Question: When i draw a small circle in LibreOffice draw and export it to pdf i get some extra dots around the circles. Especially in the upper left and lower right outer corner of the circle.
See example PDF here: <URL>
or as a Screenshot here:

You have any idea how i can get rid of this?
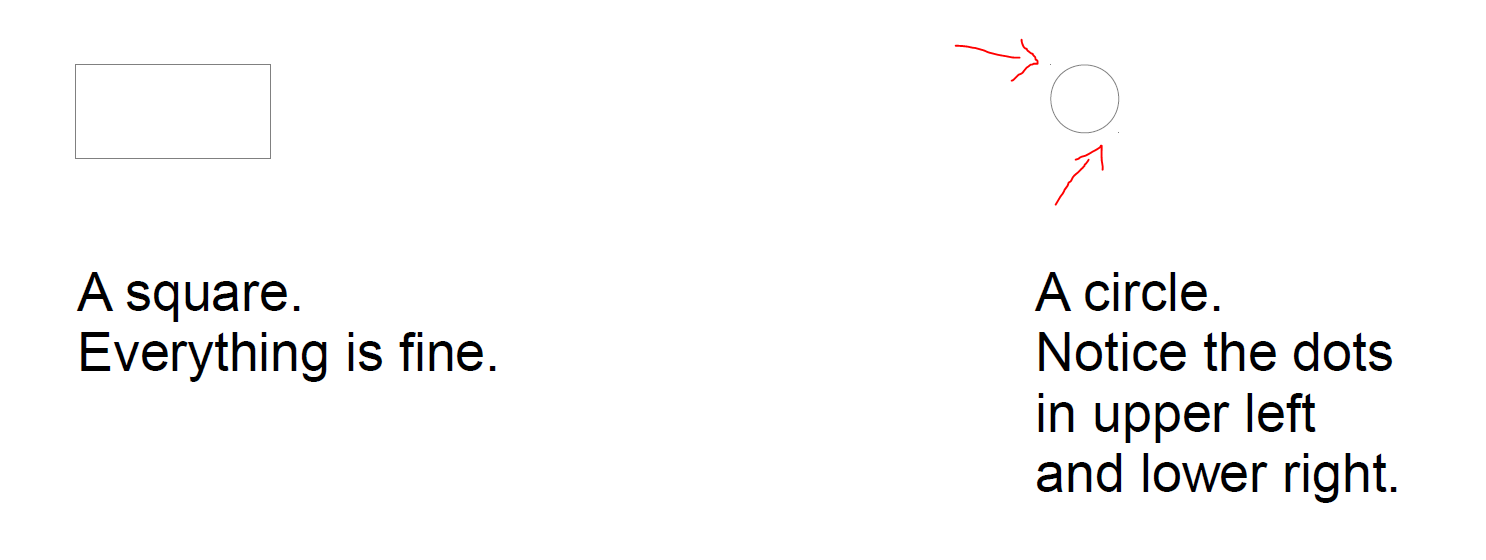
Answer: It is <URL> and has not been fixed yet. I can reproduce it under Linux and Windows. My version: LibreOffice 4.1.0.
1. Create new file in LO Impress or LO Draw.
2. Draw ellipse (or rounded rectangle, or smile etc.).
3. Set line width e.g. 5mm (for better view).
4. Export as PDF.
I propose two workaround:
1. Export to MS PowerPoint and export in it :/
2. Print to PDF (using e.g. cups-pdf).
ad 1) You must have MS PP and you graphics may look bad.
ad 2) I use <URL> and PDF look very well, but:
- - <URL>